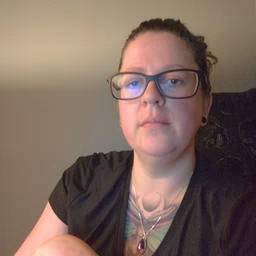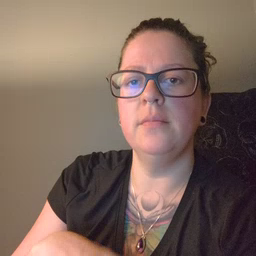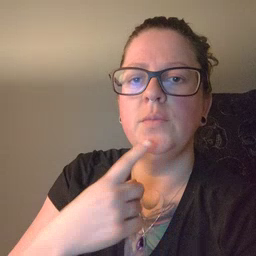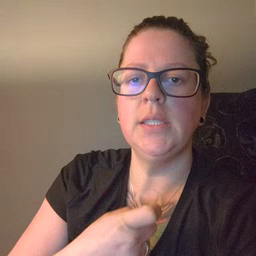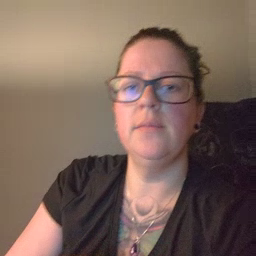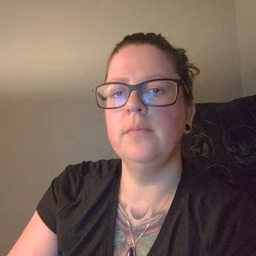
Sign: red